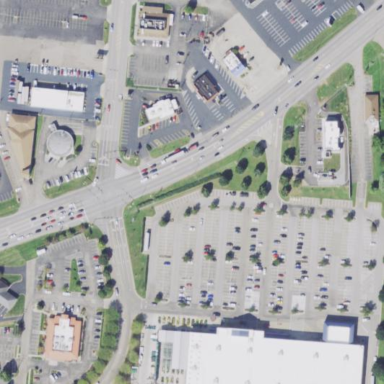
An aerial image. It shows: Retail area.